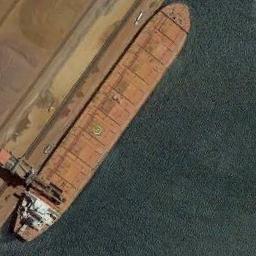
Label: ship